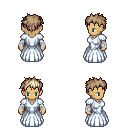
a pixel art fantasy rpg character, female body template, human, tanned skin, underdress, teal pants, white blonde bedhead hairstyle, white cloth bandages, four views (front, back, left, right), 2x2 character sprite sheet, small pixel art, hard edges, no anti-aliasing